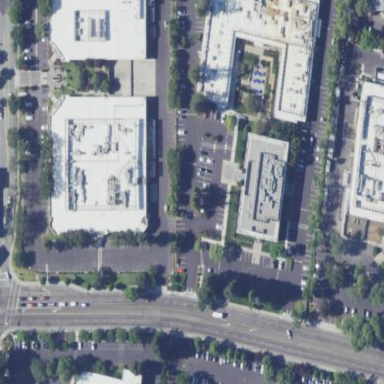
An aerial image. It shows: Commercial area.